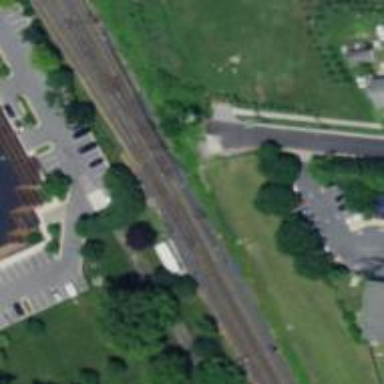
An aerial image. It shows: Light rail electrified with contact line.